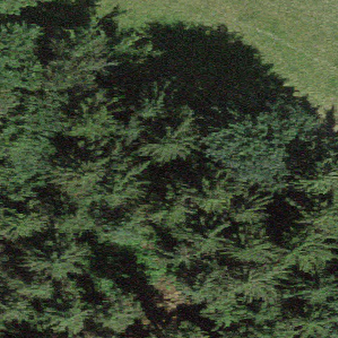
Label: other